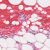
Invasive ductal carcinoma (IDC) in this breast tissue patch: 0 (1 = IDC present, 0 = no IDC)